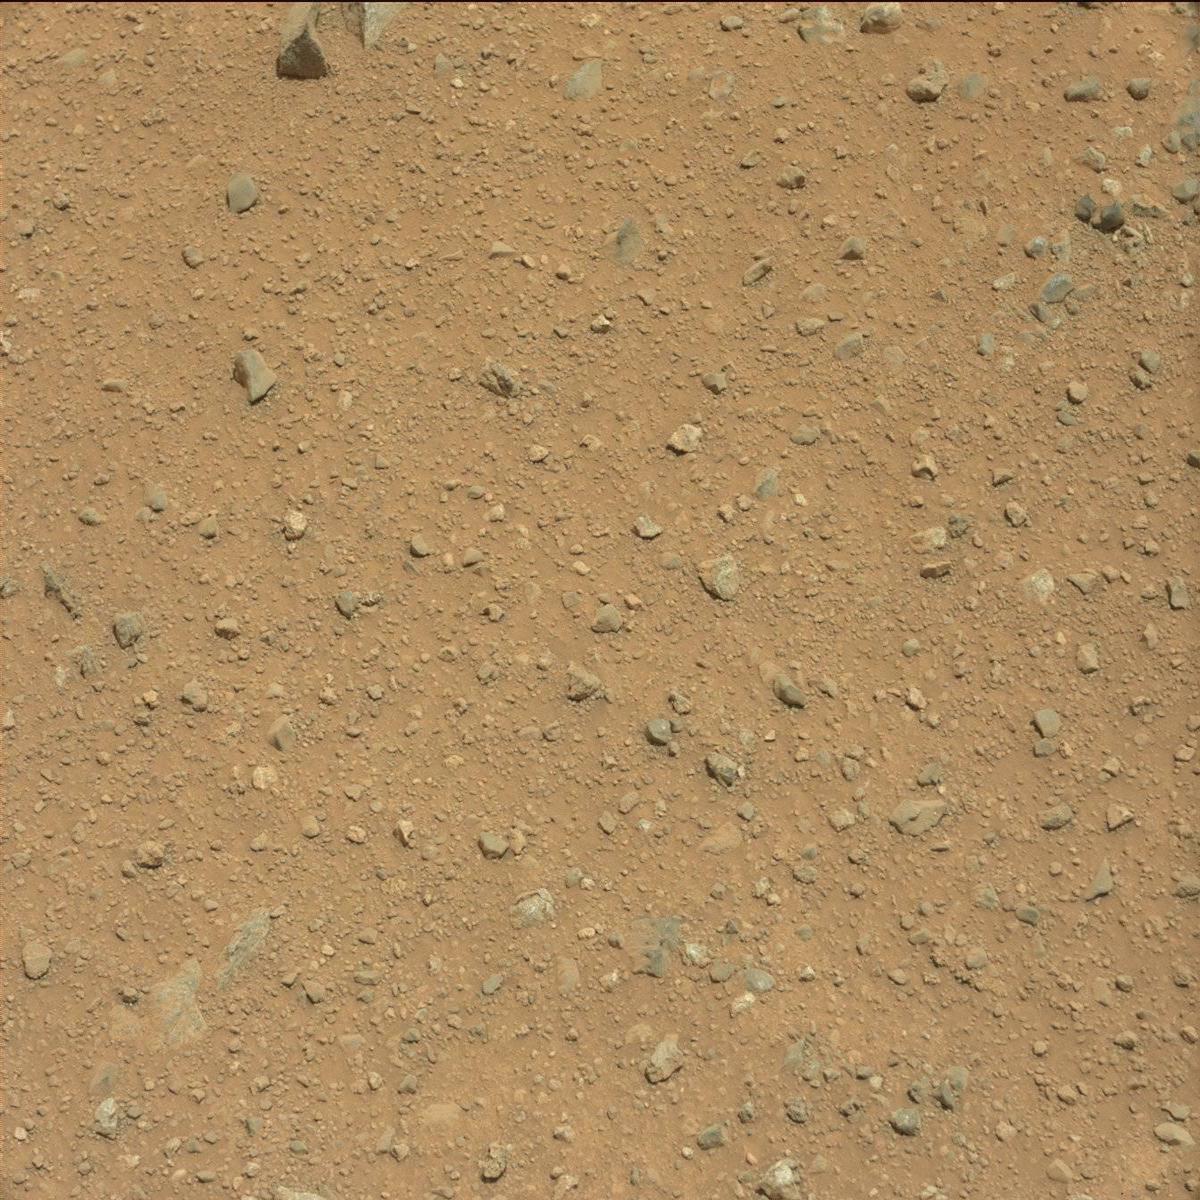
Terrain classes present: Bedrock, Rock, Sand / Soil